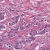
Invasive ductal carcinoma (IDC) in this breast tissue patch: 1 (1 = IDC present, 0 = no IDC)